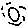
Label: sun